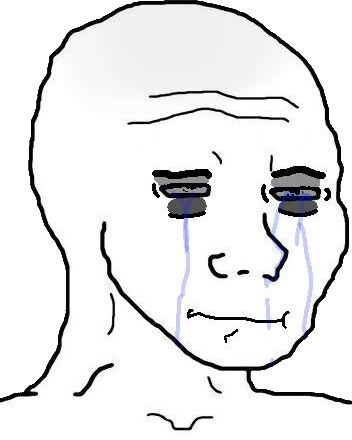
Label: 5_Doomer